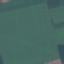
Land use / land cover: AnnualCrop